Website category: university
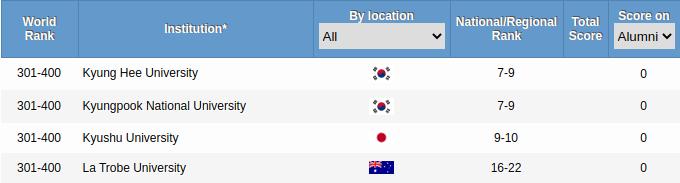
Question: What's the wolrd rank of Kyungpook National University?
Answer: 301-400

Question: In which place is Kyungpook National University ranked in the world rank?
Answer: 301-400

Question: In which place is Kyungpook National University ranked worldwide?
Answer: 301-400

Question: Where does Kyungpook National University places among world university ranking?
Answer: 301-400

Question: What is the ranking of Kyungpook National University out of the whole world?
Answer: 301-400

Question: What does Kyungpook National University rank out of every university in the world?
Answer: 301-400

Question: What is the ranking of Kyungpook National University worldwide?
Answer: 301-400

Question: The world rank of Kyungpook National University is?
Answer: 301-400

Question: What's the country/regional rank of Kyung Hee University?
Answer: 7-9

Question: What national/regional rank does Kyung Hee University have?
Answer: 7-9

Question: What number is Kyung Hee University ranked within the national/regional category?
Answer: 7-9

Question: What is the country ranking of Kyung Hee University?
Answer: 7-9

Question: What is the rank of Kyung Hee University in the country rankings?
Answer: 7-9

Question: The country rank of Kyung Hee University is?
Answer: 7-9

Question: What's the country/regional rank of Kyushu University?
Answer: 9-10

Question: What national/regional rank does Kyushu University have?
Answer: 9-10

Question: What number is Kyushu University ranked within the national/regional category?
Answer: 9-10

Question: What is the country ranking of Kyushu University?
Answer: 9-10

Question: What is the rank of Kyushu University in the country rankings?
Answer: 9-10

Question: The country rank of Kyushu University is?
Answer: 9-10

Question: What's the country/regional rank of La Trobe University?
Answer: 16-22

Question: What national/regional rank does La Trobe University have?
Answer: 16-22

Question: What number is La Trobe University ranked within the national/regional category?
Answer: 16-22

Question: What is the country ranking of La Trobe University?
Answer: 16-22

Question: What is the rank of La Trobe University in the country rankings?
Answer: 16-22

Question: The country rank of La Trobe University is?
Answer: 16-22

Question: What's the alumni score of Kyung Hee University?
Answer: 0

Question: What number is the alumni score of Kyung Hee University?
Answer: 0

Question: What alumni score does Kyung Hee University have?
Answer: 0

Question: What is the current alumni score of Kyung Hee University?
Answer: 0

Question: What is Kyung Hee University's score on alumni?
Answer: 0

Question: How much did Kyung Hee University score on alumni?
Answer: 0

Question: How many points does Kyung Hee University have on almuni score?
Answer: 0

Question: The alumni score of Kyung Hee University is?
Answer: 0